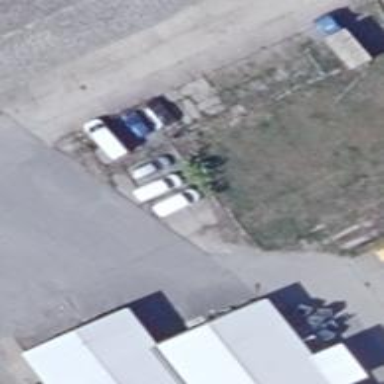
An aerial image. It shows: Parking area with surface.